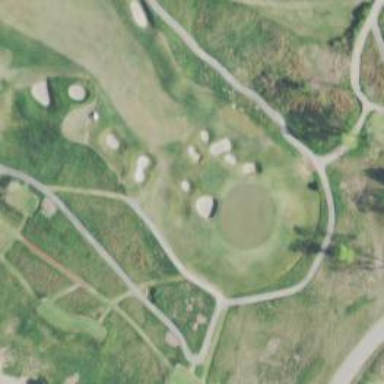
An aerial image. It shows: Golf hole.